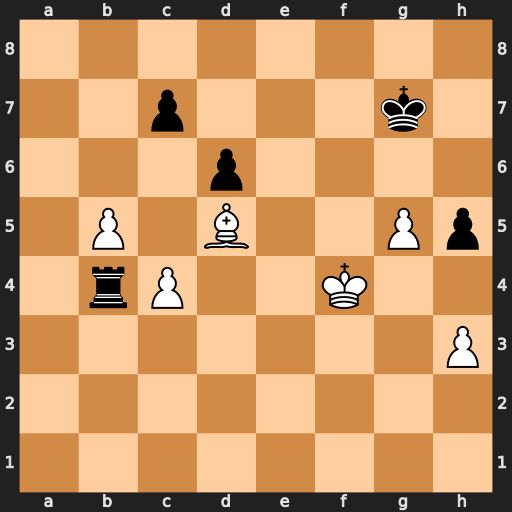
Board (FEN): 8/2p3k1/3p4/1P1B2Pp/1rP2K2/7P/8/8
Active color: w
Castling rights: -
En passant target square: -
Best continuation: Kf5 h4 Ke6 Rb3 Kd7 Rxh3 Kxc7